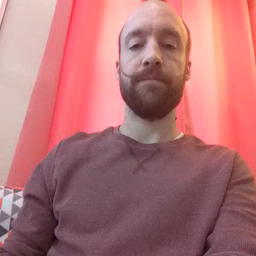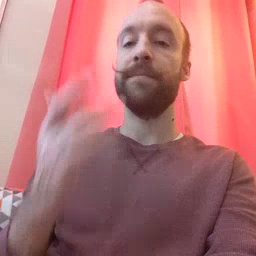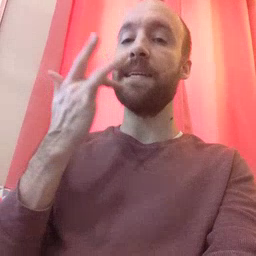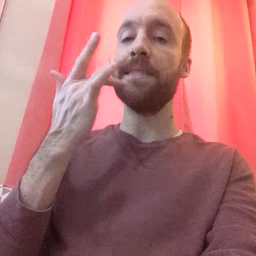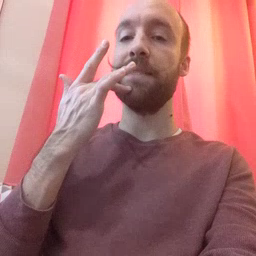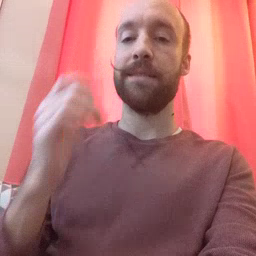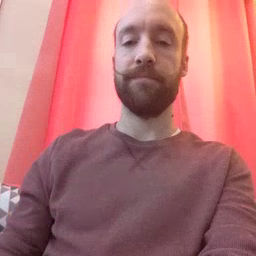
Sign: taste